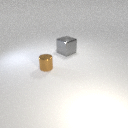
large gray metal cube to the right of small brown metal cylinder